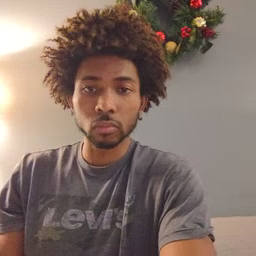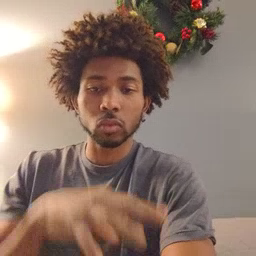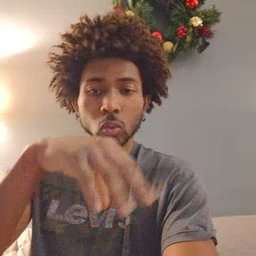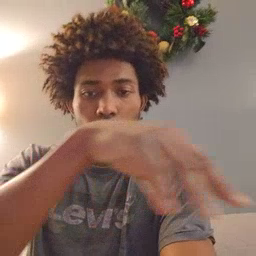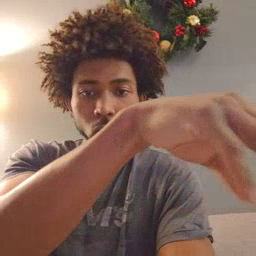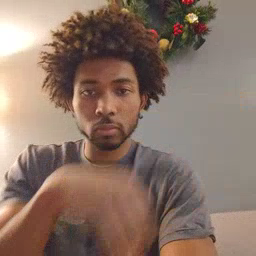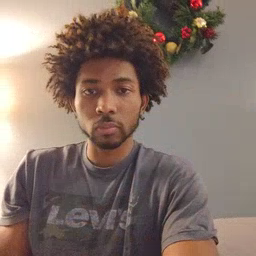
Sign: vacuum